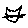
Label: cat